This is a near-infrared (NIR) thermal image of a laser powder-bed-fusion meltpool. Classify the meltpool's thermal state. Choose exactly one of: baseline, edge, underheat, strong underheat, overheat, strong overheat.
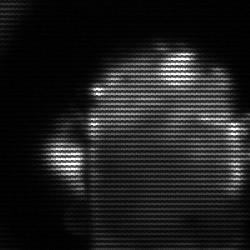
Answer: baseline